Question: how i can create the this layout
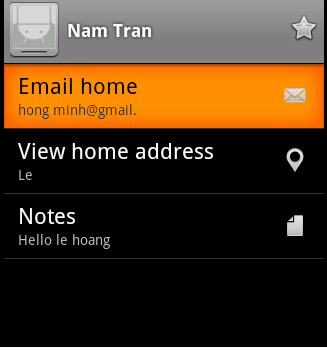
Answer: This layout is a ListView. You can control ListViews row contents by creating an adapter and an adapterview class. The entire code is too extensive to post on here, but I will try and give you the gist of it.
main.xml:
'''
<ListView
android:id="@+id/lvList"
android:layout_width="fill_parent"
android:layout_height="fill_parent">
</ListView>
'''
Prog.java:
'''
List<MyClass> myClassList = = new ArrayList<MyClass>();
ListView list = (ListView)findViewById(R.id.lvList);
MyClassAdapter adapter = new MyClassAdapter (this, myClassList);
list.setAdapter(adapter);
'''
MyClassAdapater.java:
'''
public class MyClassAdapater extends BaseAdapter
{
private Context context;
private List<MyClass> list;
public MyClassAdapater(Context context, List<MyClass> list)
{
this.context = context;
this.list= list;
}
public View getView(int position, View view, ViewGroup viewGroup)
{
MyClass entry = list.get(position);
return new MyClassAdapterView(context,entry);
}
}
'''
MyClassAdapterView.java:
'''
public class MyClassAdapterViewextends LinearLayout
{
public MyClassAdapterView(Context context, MyClassentry)
{
super(context);
this.setOrientation(VERTICAL);
this.setTag(entry);
View v = inflate(context, R.layout.row, null);
...
addView(v);
}
}
'''
From there you'll need to create a new xml file "row" that contains a LinearLayout of the content you want.